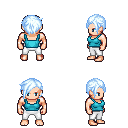
a pixel art fantasy rpg character, male body template, human, light skin, teal pirate shirt, white pants, white cyan pixie cut hairstyle, four views (front, back, left, right), 2x2 character sprite sheet, small pixel art, hard edges, no anti-aliasing